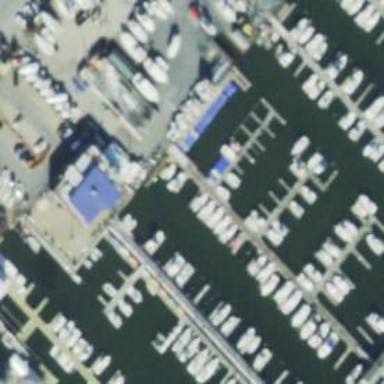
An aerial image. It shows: Pier with mooring facilities.